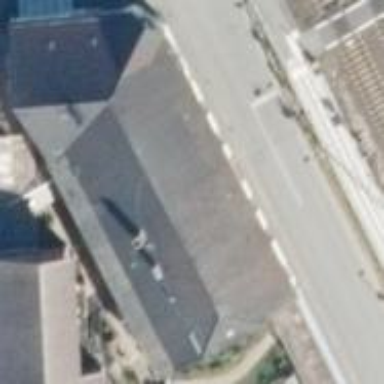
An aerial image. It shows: Restaurant.